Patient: sex F, age 59
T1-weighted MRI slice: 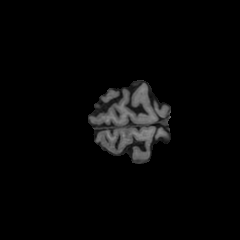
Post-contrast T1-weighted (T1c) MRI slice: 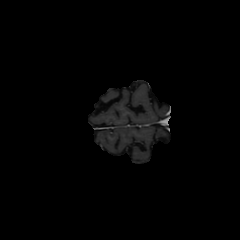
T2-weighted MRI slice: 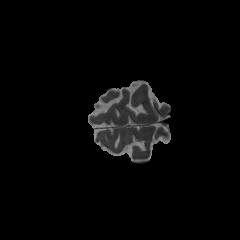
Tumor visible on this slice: no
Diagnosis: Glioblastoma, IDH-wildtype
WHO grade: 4